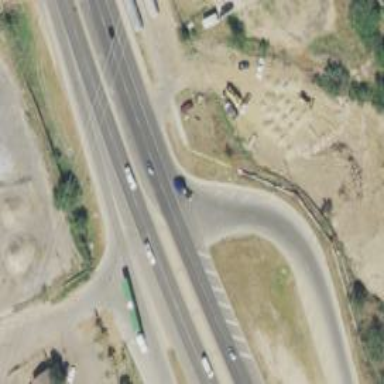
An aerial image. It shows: Primary highway.